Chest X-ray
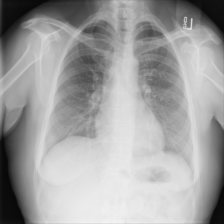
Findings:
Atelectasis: negative
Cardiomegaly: negative
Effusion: negative
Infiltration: negative
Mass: negative
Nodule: negative
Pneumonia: negative
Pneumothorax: negative
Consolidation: negative
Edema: negative
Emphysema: negative
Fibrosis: negative
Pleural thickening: negative
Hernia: negative